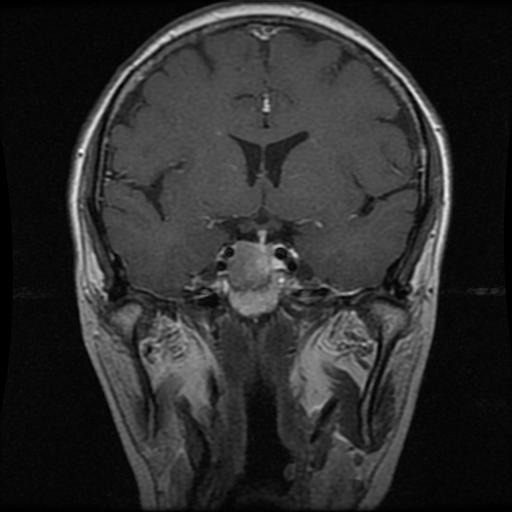
Label: pituitary